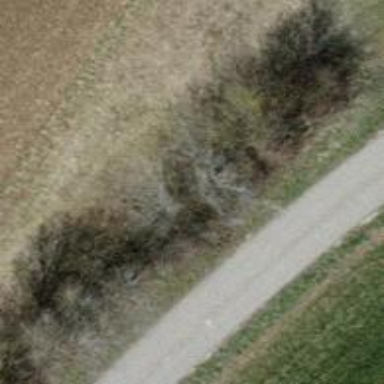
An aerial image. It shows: Asphalt service road.